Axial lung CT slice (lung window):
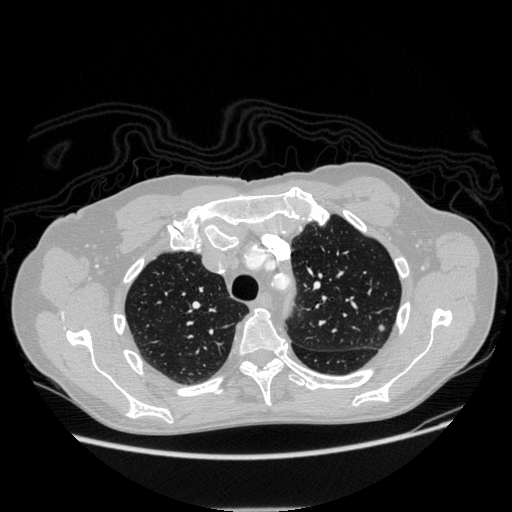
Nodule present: yes
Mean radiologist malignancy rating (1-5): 3